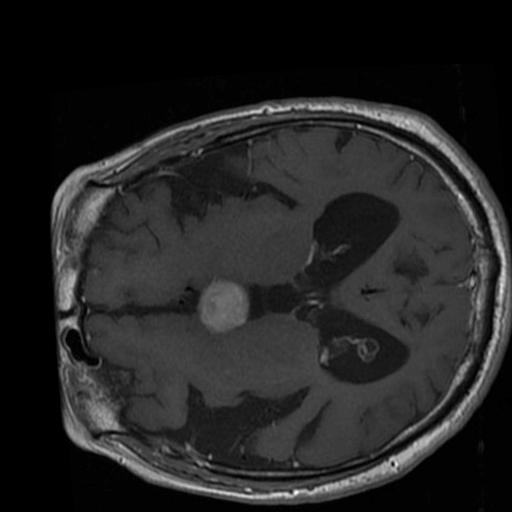
Label: brain_tumor